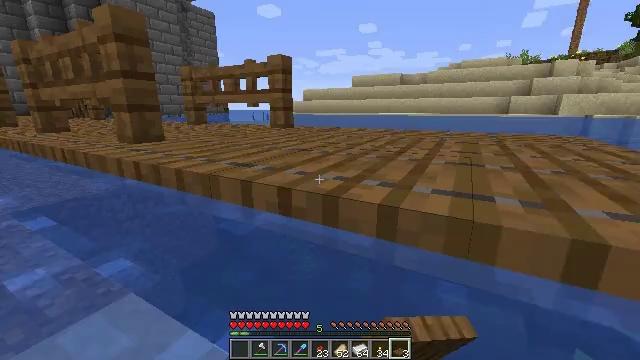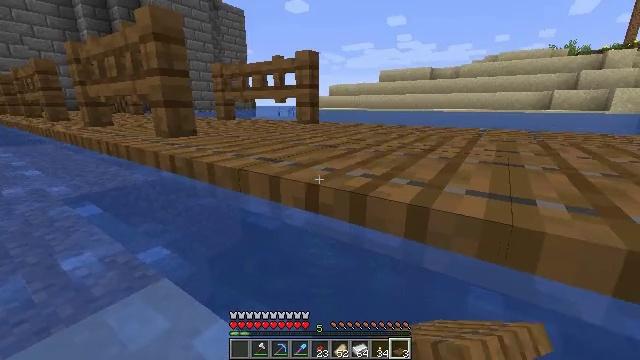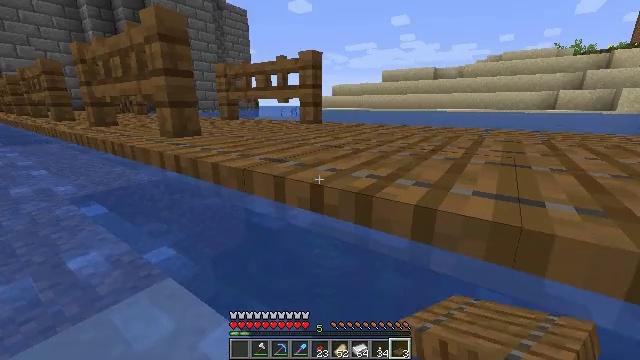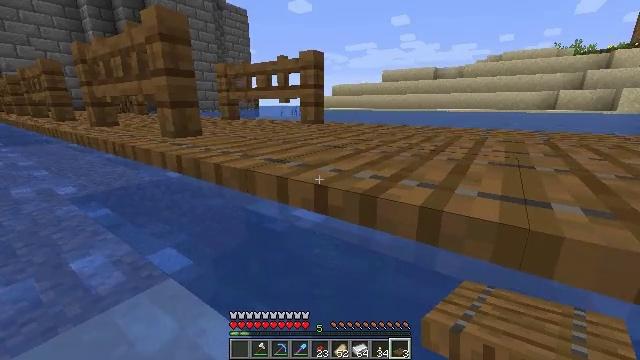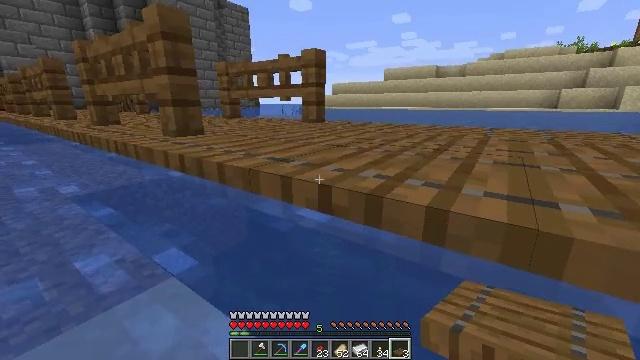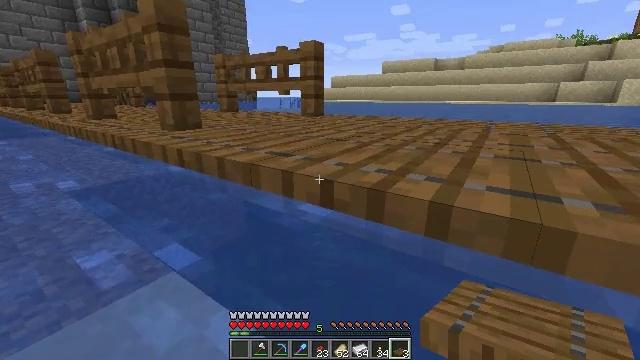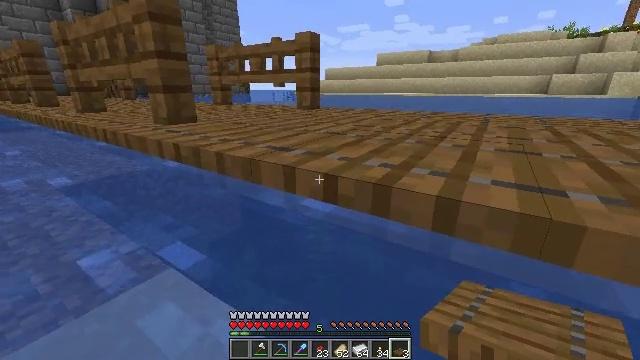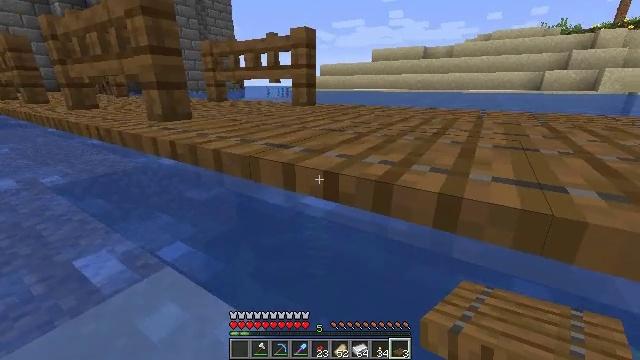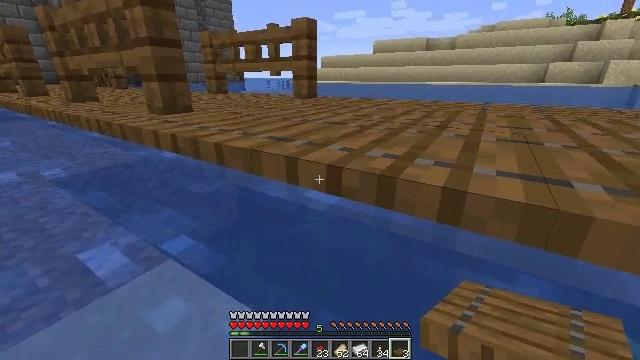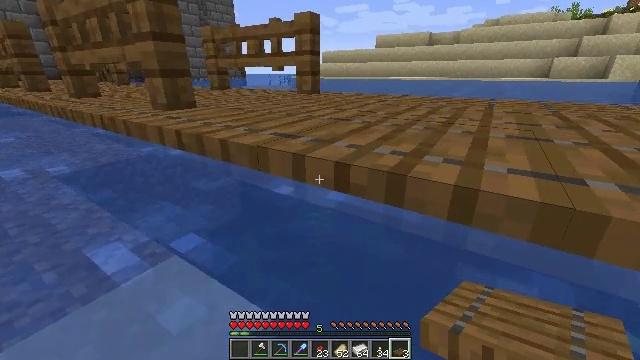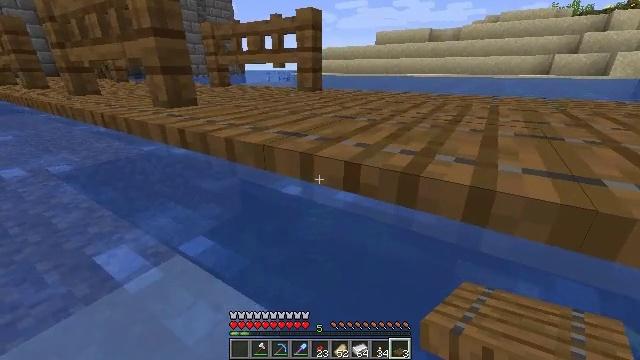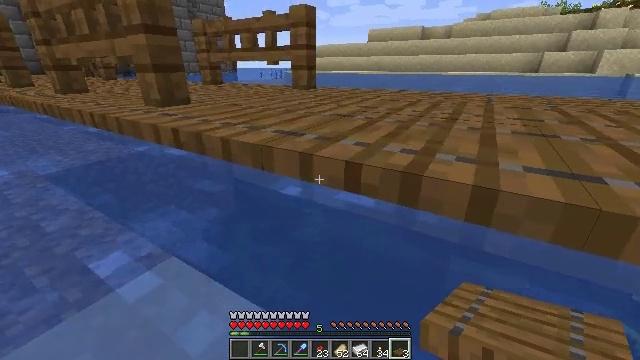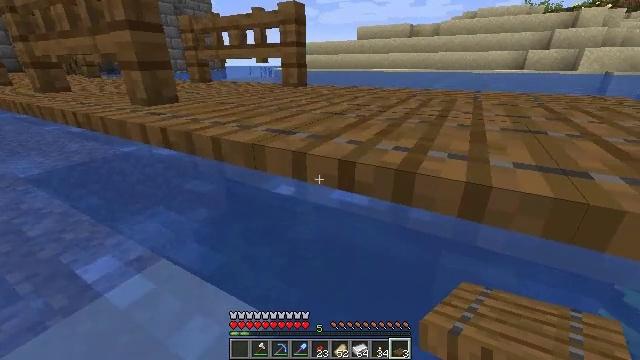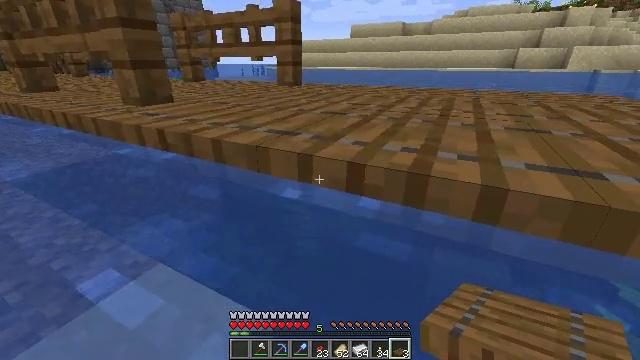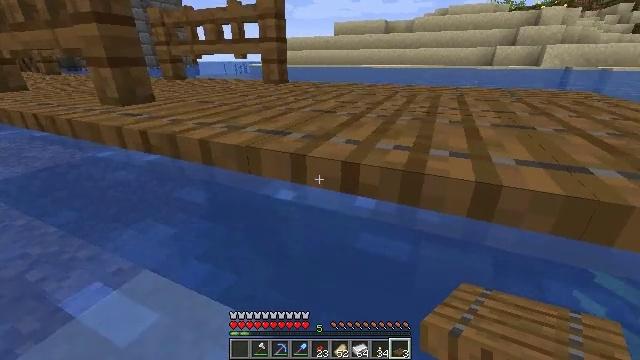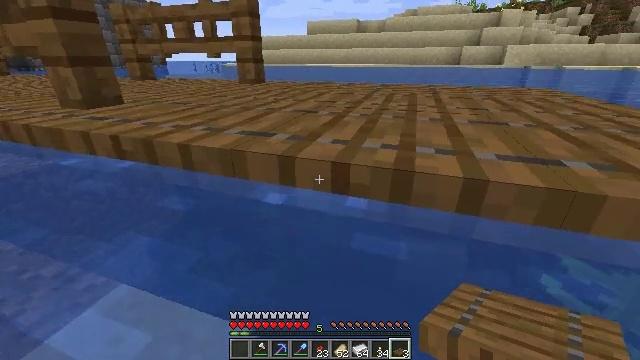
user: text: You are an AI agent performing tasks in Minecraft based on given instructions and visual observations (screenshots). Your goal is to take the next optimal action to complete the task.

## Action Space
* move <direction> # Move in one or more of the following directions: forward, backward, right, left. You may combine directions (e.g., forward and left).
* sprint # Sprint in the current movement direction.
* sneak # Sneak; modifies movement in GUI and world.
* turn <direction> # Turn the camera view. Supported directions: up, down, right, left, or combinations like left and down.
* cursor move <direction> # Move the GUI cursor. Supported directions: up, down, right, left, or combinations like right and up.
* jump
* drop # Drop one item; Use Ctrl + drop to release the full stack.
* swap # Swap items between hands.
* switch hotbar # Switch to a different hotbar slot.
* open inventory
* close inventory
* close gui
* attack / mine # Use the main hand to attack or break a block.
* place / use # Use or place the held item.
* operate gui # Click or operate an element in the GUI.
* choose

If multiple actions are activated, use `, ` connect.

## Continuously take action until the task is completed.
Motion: motion action
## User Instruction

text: Destroy the spruce trapdoor to collect it.
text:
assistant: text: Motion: move left, sneak, turn left
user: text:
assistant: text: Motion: move left, sneak
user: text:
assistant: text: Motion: move left, sneak
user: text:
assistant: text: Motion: move left, sneak
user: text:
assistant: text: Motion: move left, sneak, turn down
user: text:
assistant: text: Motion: move left, sneak, turn right and down
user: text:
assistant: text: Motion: move left, sneak, turn right
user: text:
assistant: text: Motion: move left, sneak, turn down
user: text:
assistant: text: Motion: move left, sneak
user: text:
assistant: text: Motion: move forward and move left, sneak
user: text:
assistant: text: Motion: move forward and move left, sneak, turn right
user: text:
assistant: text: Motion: move forward and move left, sneak, turn right
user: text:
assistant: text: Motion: move forward and move left, sneak, turn right
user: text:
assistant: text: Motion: move forward and move left, sneak, turn right
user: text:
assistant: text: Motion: move left, sneak, turn right
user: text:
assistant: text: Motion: move left, sneak, turn right
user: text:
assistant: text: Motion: sneak, turn right
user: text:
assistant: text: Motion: sneak
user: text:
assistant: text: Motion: sneak
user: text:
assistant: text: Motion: move forward, sneak, turn left
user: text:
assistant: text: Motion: move forward, sneak, turn left
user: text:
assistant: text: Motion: move forward, sneak, turn left
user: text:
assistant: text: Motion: move forward
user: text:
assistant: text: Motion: move forward
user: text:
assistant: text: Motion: move forward
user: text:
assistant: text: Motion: move forward
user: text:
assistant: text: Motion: move forward, jump
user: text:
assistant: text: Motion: move forward, jump
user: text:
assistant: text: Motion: move forward, jump
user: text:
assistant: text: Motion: move forward, jump